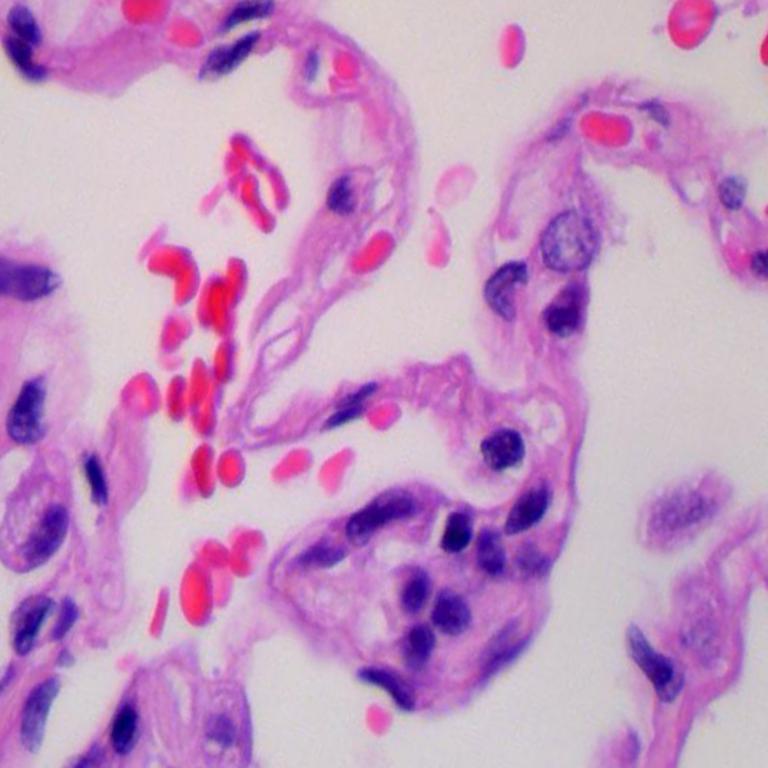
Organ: lung
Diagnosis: benign